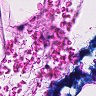
Metastatic tissue present: no